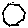
Label: hexagon